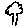
Label: tree